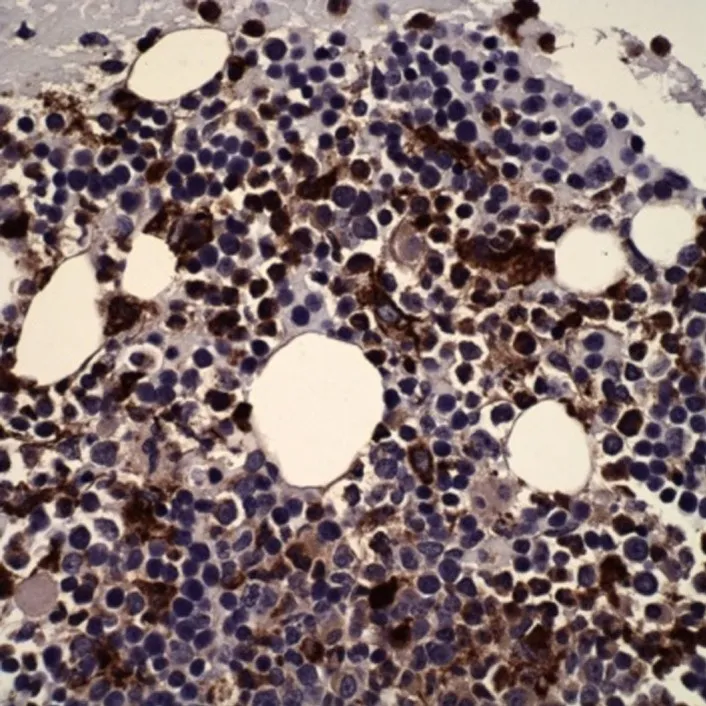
Bone marrow biopsy. The IHC stain was also positive for KP1 (CD68), highlighting the nuclei of engulfed cells within macrophages.
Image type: pathology (immunostaining)